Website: crate-barrel
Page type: newsletter-management
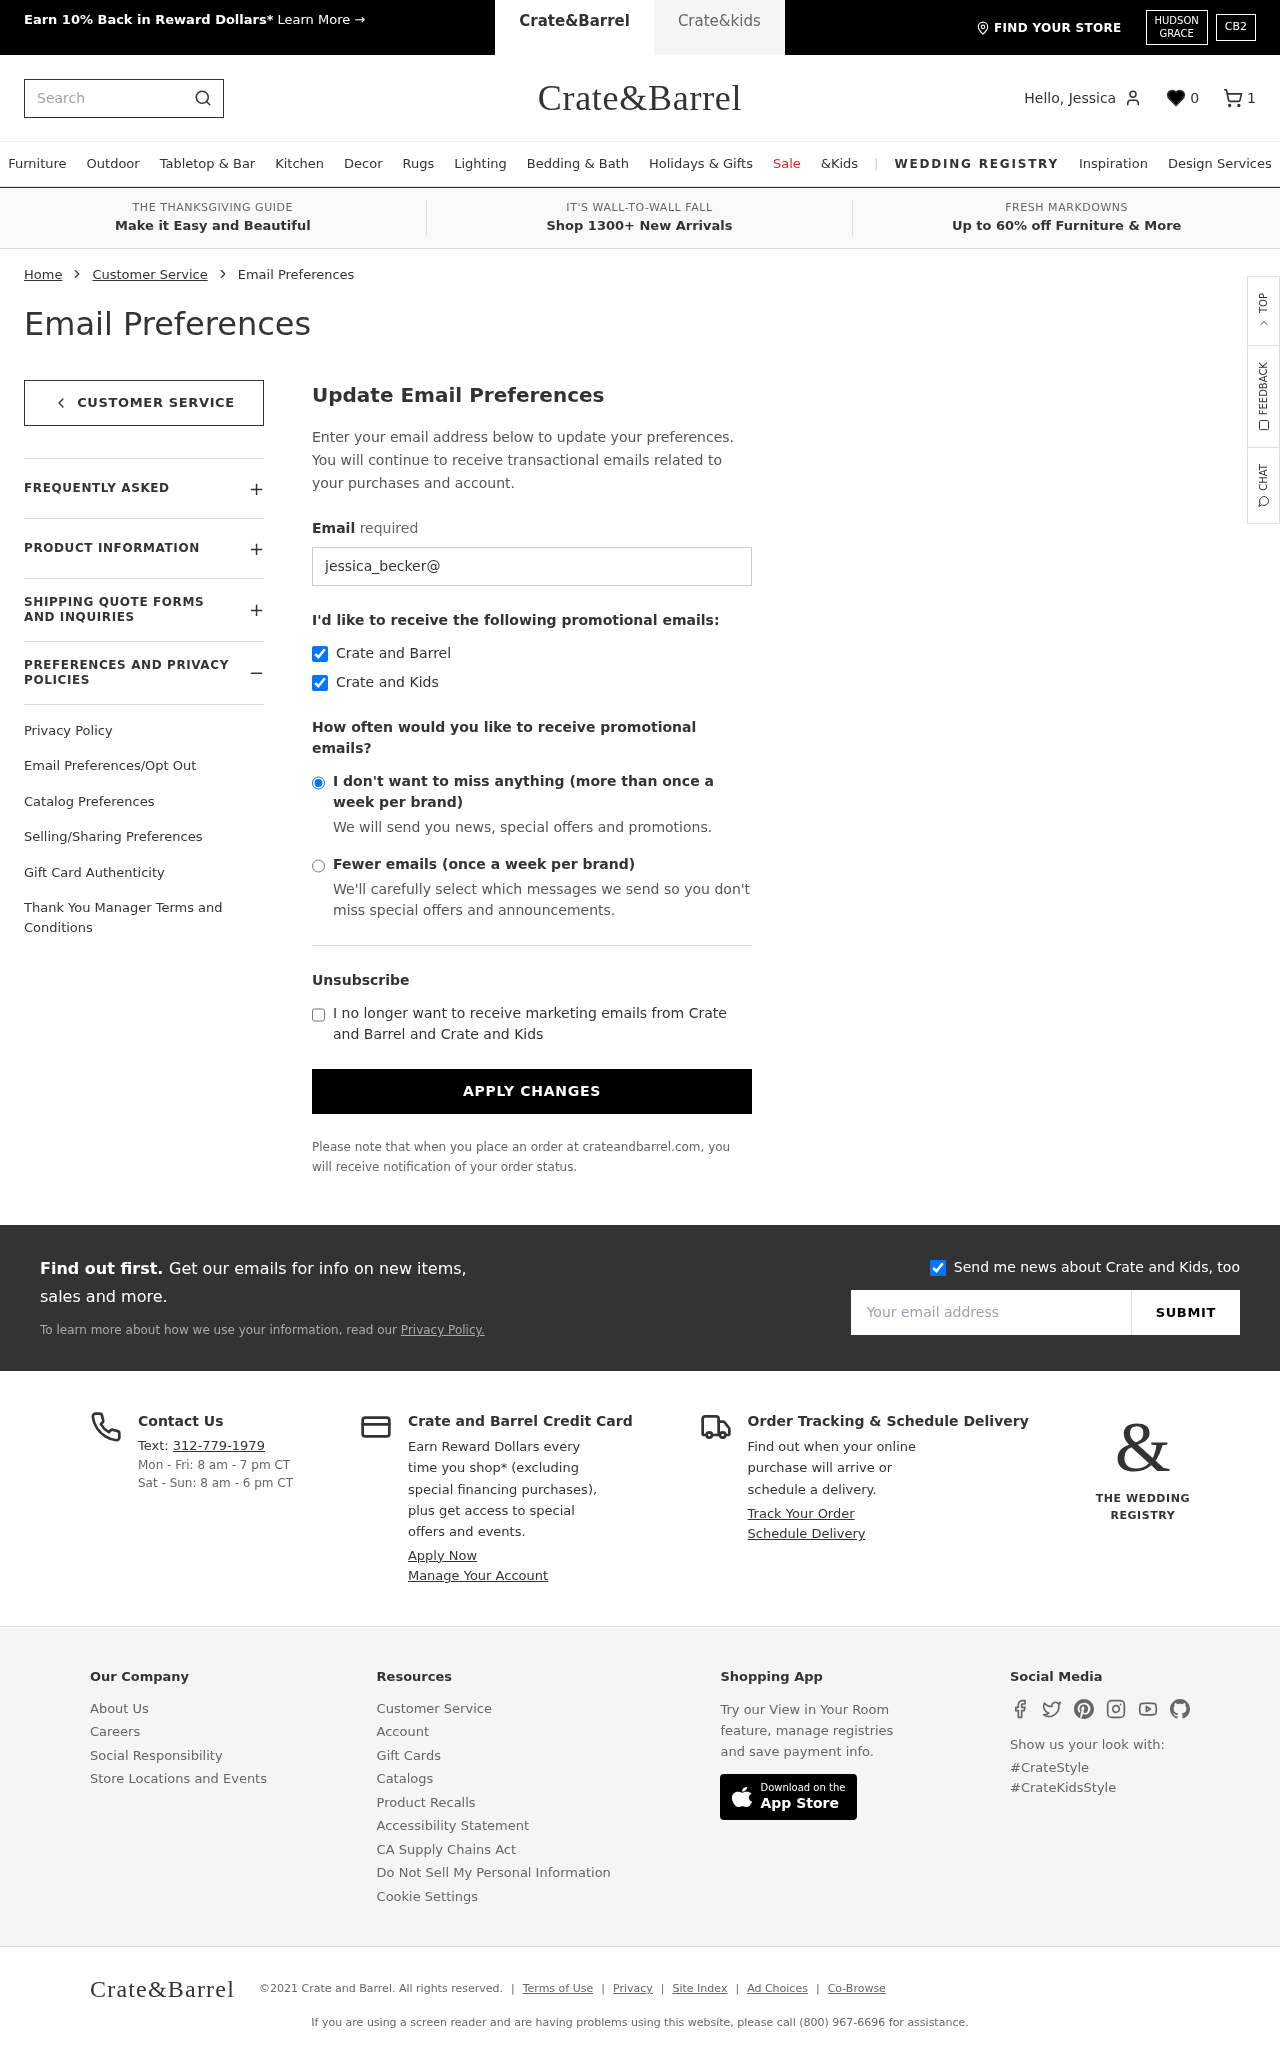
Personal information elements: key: PII_EMAIL
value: jessica_becker@hotmail.com
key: PII_FIRSTNAME
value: Jessica
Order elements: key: ORDER_NUM_ITEMS
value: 1
Search elements: key: HEADER_SEARCH
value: Search
Other elements: key: FAVORITES_COUNT
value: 0